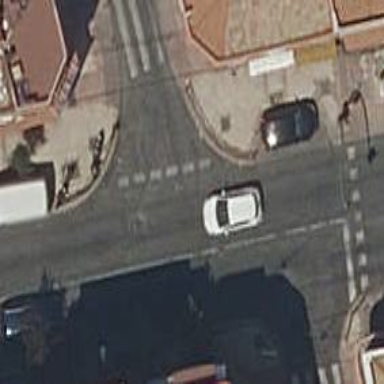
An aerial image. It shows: Road with traffic signals.